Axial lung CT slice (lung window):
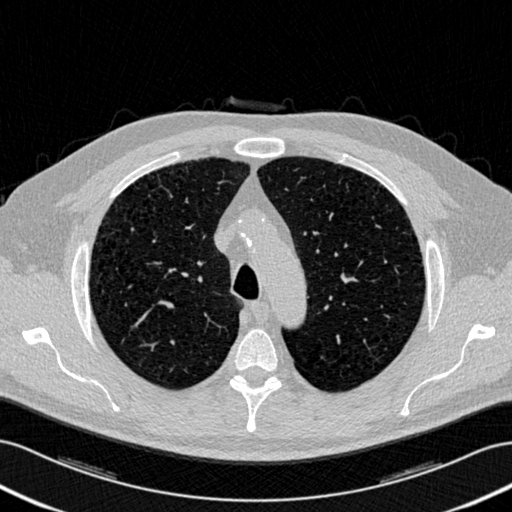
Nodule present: no